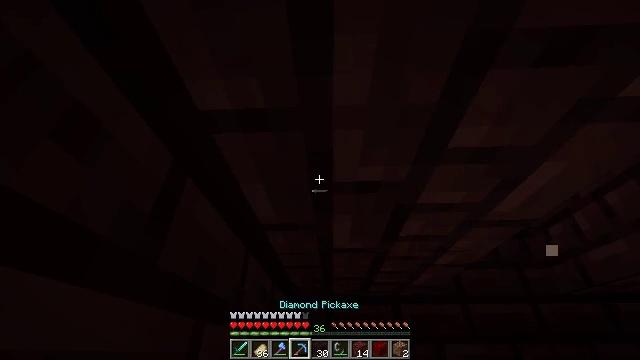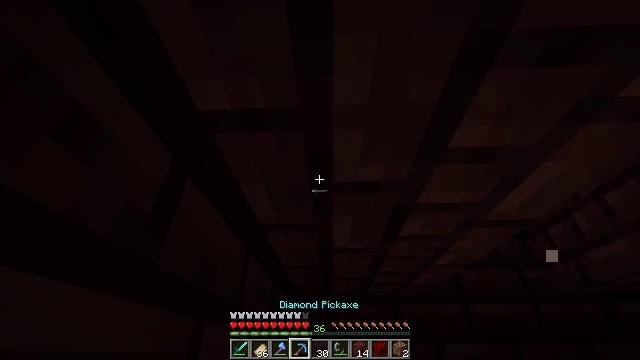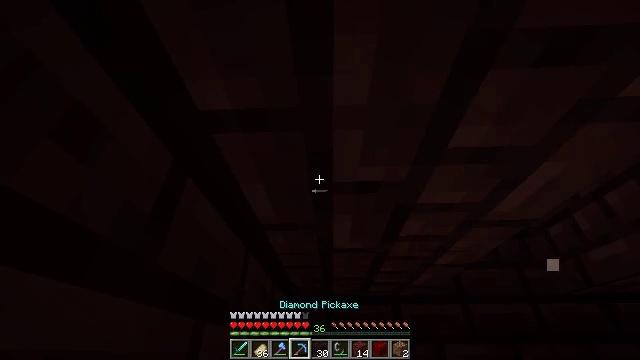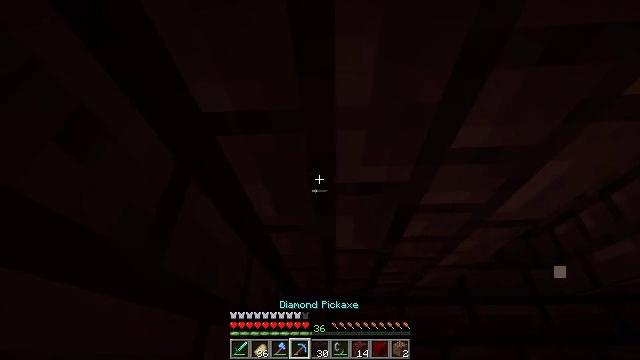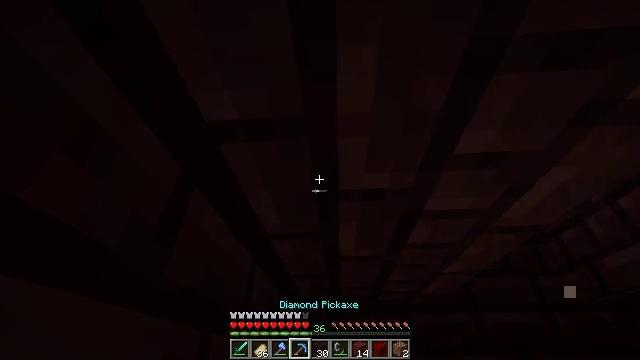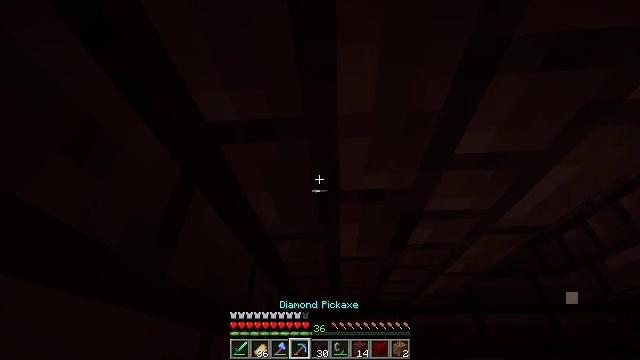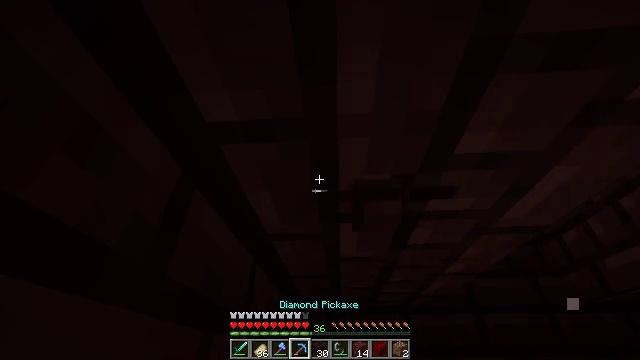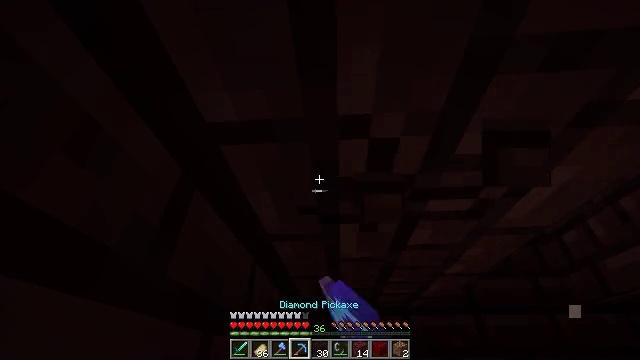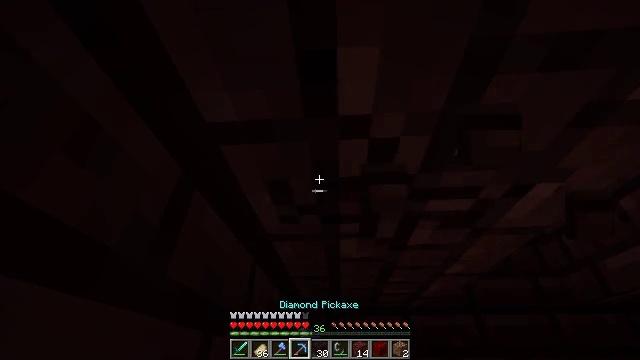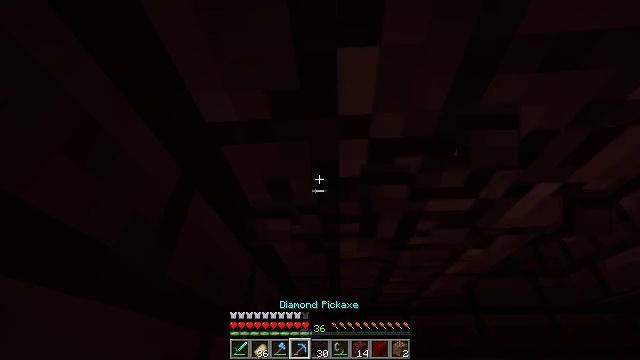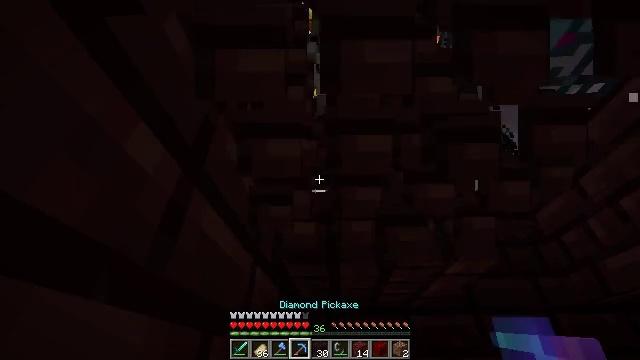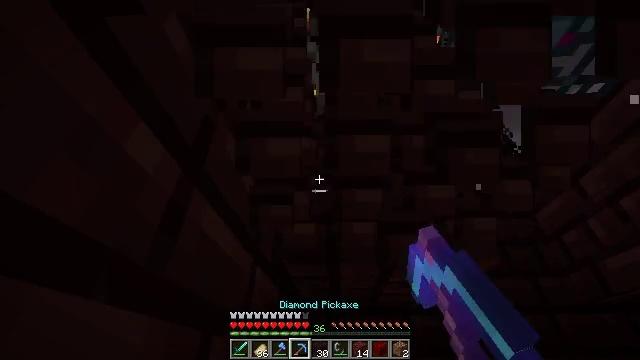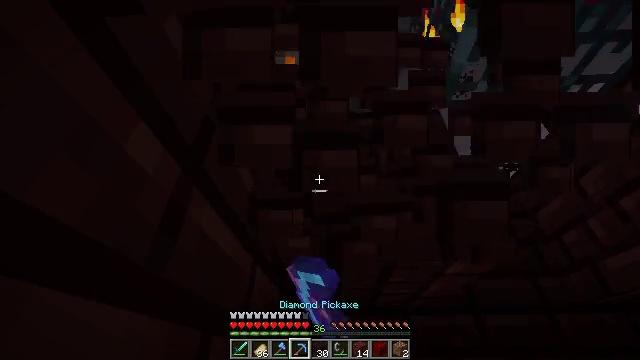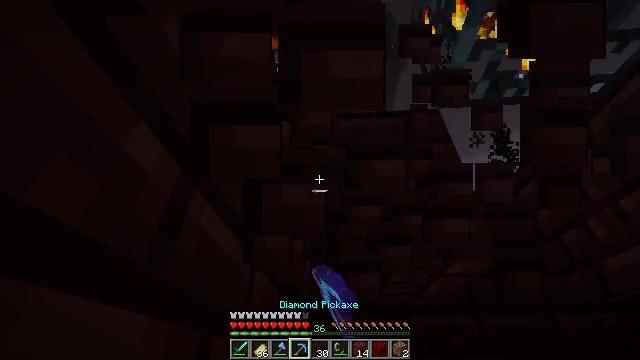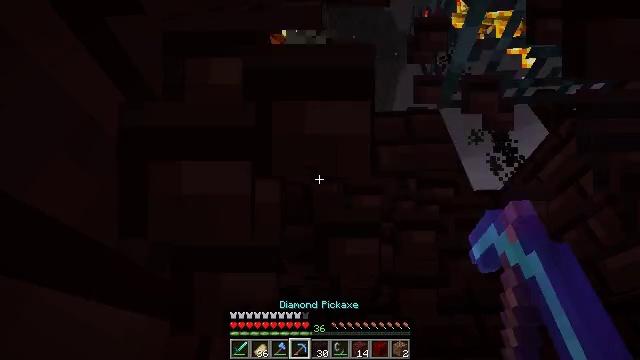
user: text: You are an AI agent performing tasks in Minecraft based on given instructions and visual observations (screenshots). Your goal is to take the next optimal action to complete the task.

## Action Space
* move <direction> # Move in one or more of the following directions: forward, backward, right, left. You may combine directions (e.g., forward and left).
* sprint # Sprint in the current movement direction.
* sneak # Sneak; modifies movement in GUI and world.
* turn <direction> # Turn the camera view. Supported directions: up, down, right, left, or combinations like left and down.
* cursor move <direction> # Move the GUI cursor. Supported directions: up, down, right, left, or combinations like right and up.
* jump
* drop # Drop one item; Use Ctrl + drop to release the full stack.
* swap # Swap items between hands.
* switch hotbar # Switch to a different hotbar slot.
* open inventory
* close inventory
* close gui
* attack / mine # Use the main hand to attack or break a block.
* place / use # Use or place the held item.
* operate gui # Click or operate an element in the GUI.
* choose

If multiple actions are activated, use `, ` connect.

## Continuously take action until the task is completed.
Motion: motion action
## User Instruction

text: Mine nether bricks.
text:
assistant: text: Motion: no_op
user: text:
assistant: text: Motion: no_op
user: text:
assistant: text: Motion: no_op
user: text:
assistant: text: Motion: turn up
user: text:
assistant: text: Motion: no_op
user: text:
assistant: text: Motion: attack / mine
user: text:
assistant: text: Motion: attack / mine
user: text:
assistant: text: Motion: attack / mine
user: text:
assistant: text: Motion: attack / mine
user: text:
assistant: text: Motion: attack / mine
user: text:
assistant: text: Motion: attack / mine
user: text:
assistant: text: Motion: attack / mine
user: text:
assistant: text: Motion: attack / mine
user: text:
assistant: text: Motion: attack / mine
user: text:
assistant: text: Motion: no_op